Question: I have a value in cell H17 on worksheet 1. It is next to a dropdown list of values in cell G17. I would like to copy and paste H17 into the adjacent location in column C where G17 matches a value in column B. This is all done on the same worksheet.
I have't tried any VBA methods yet but have spent far too long trying to find the solution.

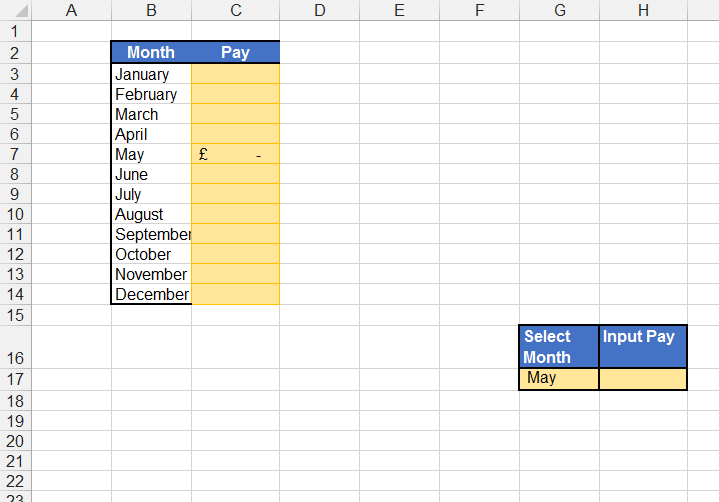
Answer: Here is some VBA code which should do what you want:
'''
Sub CopyConditional()
Dim monthRange As Range
Set monthRange = Range("B2", Range("B2").End(xlDown))
For Each cell In monthRange.Cells
If cell.Value = Range("G17").Value Then
cell.Offset(0, 1).Value = Range("H17").Value
End If
Next
End Sub
'''
This will first find all the months (assuming no gaps in your table), then loop through them and compare to the value in G17. If they match it will copy the value from H17 to the adjacent cell.